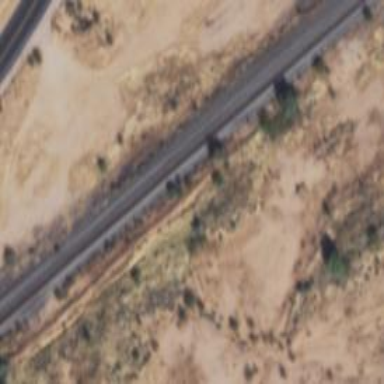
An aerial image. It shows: Abandoned railway siding.